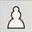
Piece: wP